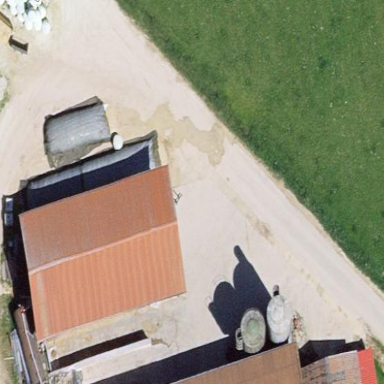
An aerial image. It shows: Farm auxiliary building.